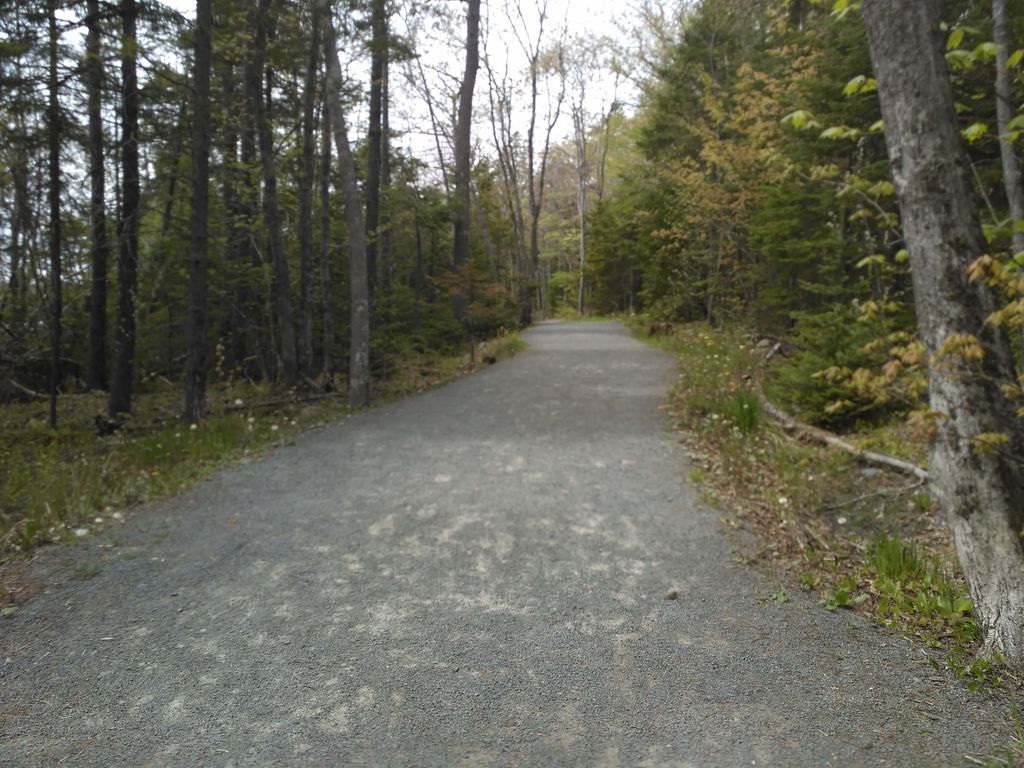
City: halifax